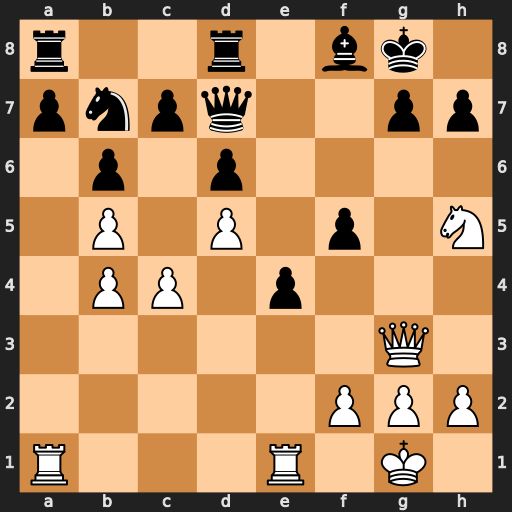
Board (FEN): r2r1bk1/pnpq2pp/1p1p4/1P1P1p1N/1PP1p3/6Q1/5PPP/R3R1K1
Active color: w
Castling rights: -
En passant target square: -
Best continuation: Nf6+ Kh8 Nxd7